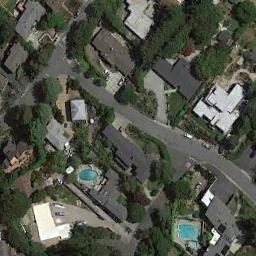
Label: residential